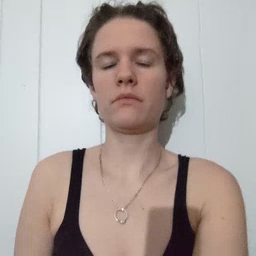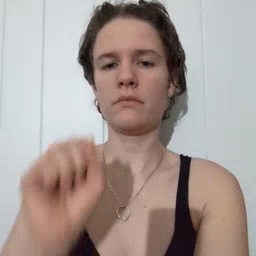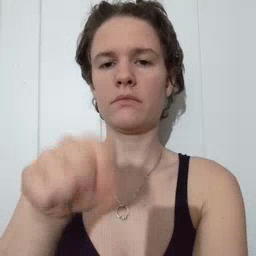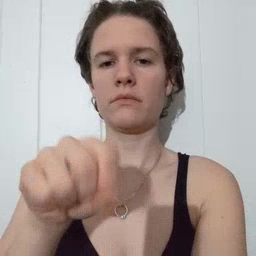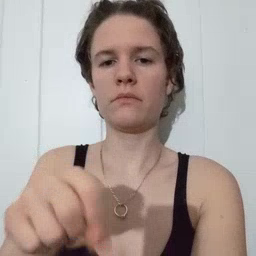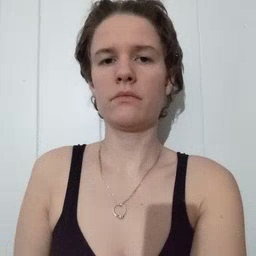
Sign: yes